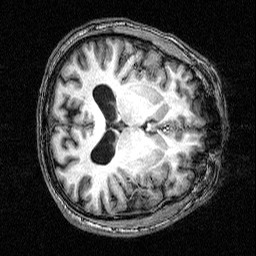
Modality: T1w
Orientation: axial
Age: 50
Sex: male
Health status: healthy
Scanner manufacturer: siemens
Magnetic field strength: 3 T
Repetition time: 2.5 s
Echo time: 0.00393 s